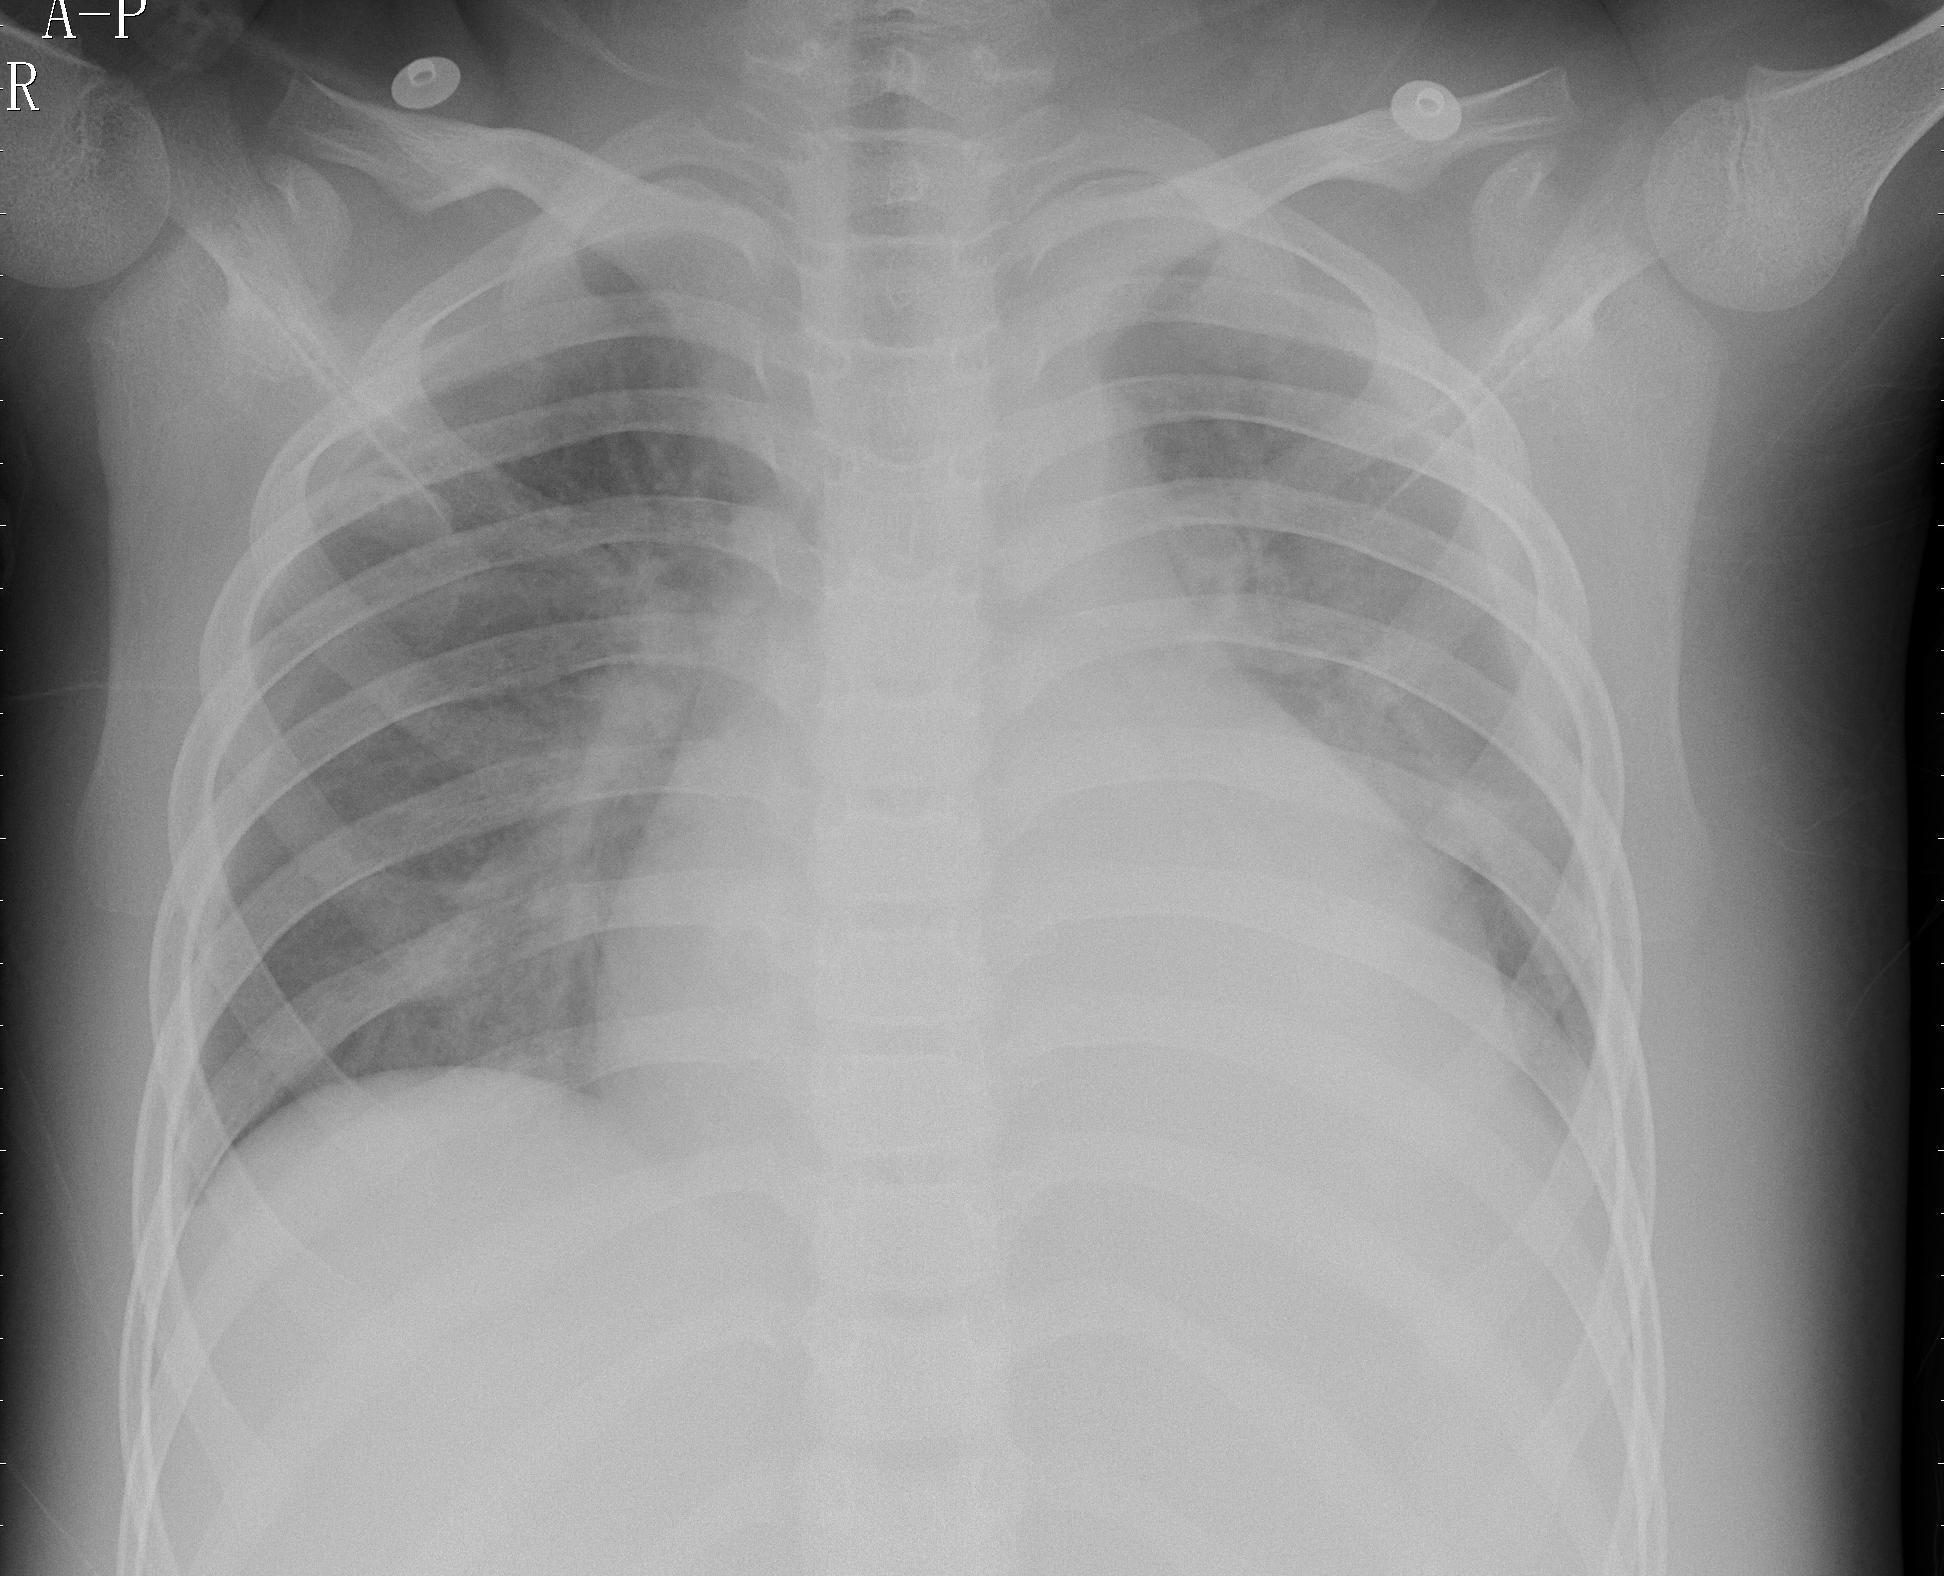
Diagnosis: PNEUMONIA